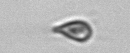
Label: Cryptophyta